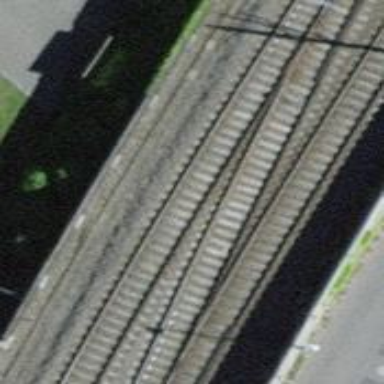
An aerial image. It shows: Rail siding with electrified contact line on embankment.